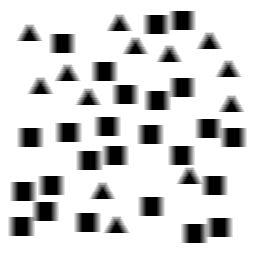
Squares: 25
Triangles: 13
Stars: 0
Total shapes: 38